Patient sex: M
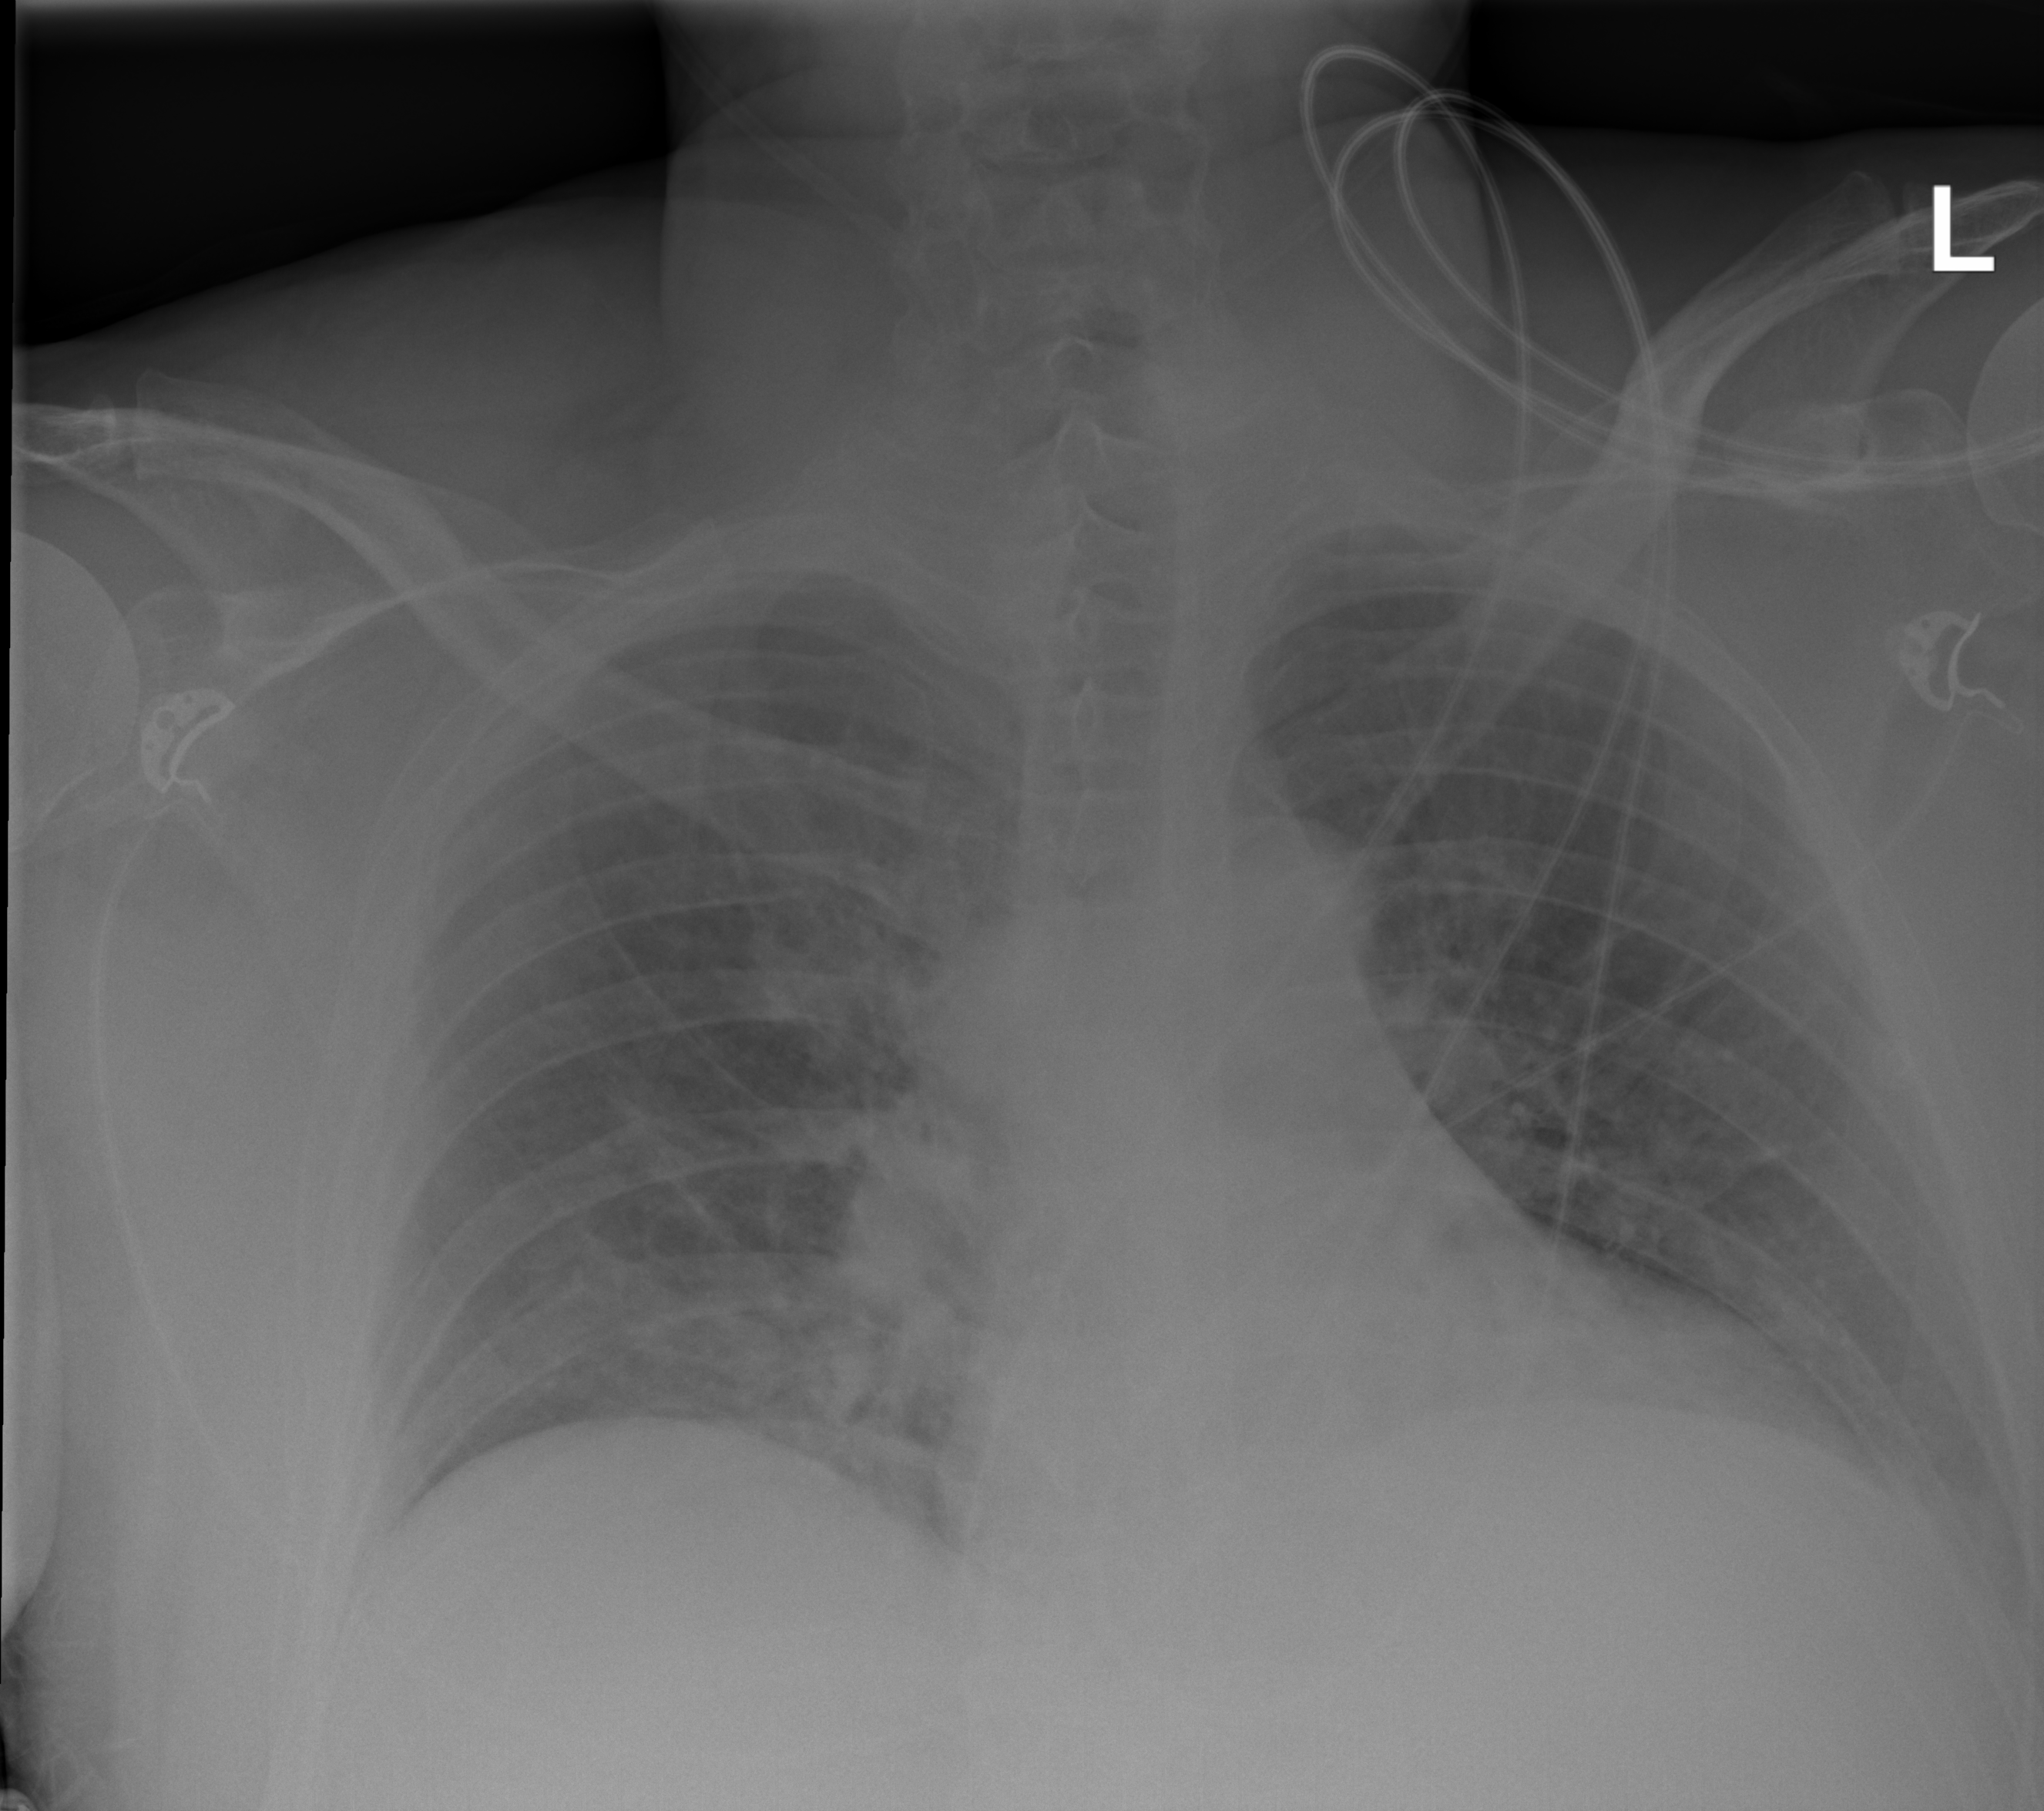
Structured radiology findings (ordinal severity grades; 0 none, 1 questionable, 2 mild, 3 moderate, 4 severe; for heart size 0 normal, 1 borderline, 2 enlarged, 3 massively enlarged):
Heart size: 0
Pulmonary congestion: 2
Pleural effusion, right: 1
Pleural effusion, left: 2
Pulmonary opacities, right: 2
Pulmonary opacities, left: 0
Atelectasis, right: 2
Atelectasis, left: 2